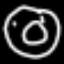
Label: donut